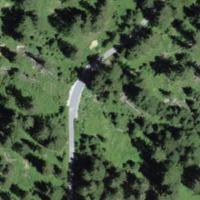
EUNIS habitat code: 43
Species observed at this site:
Laserpitium latifolium